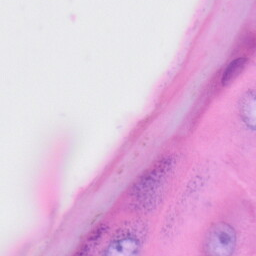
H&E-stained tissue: Skin